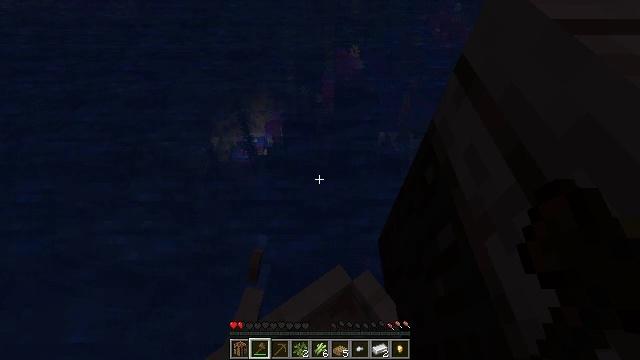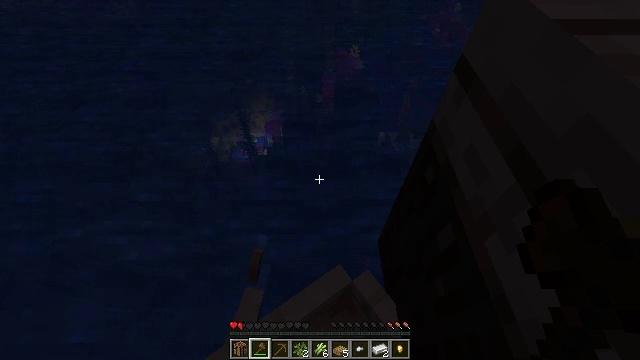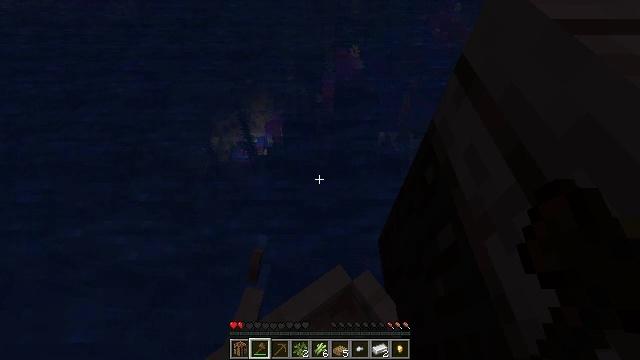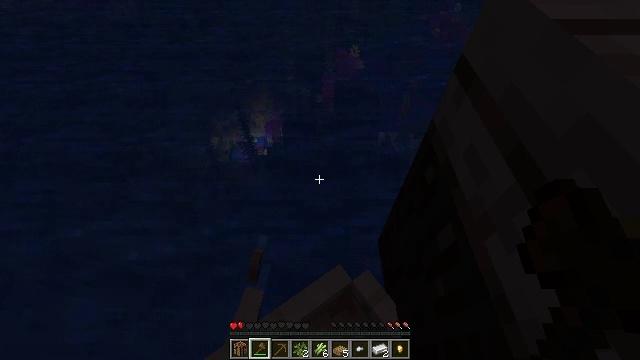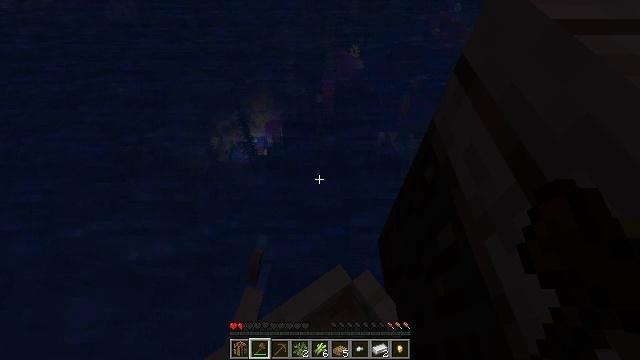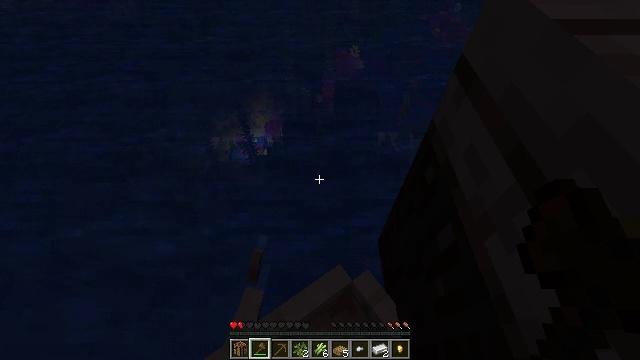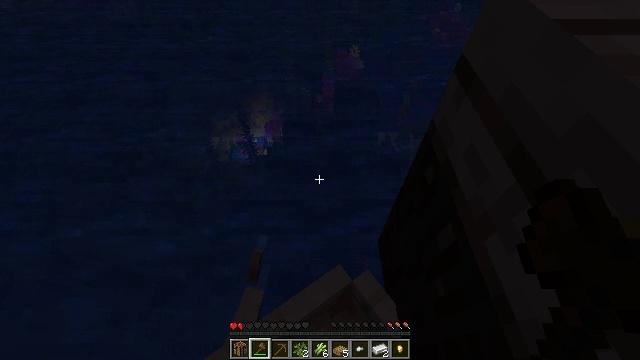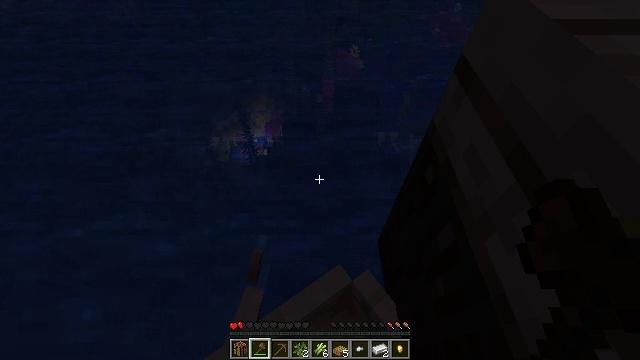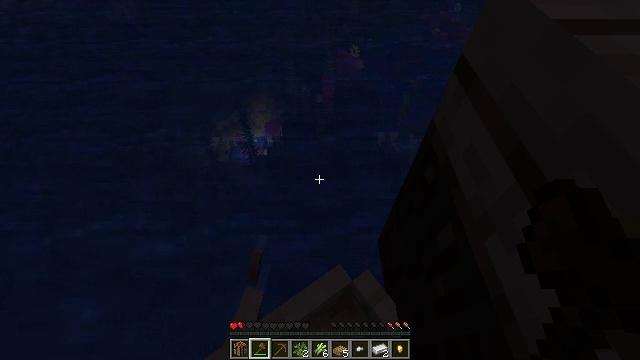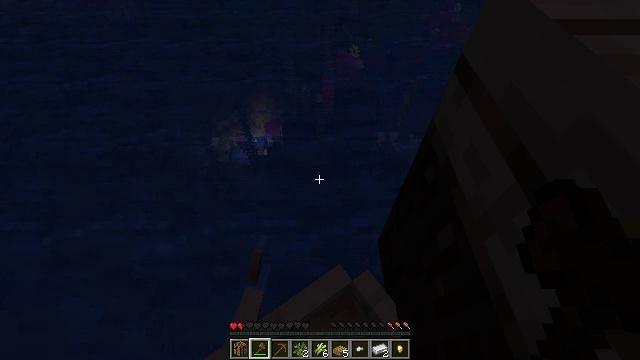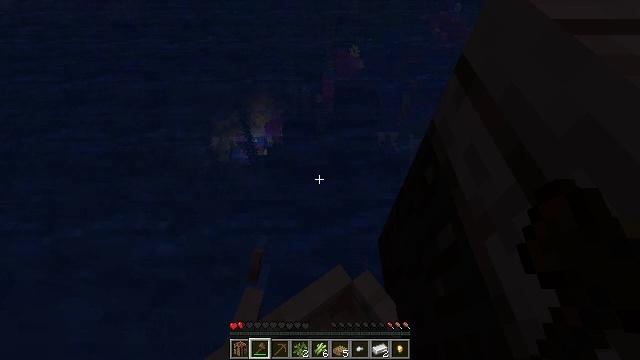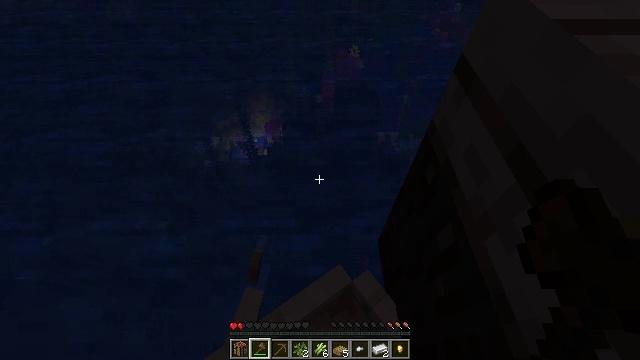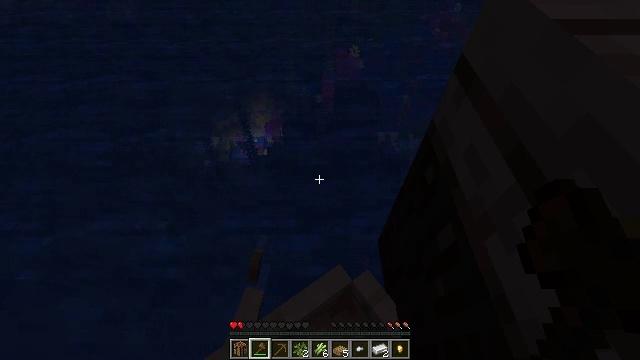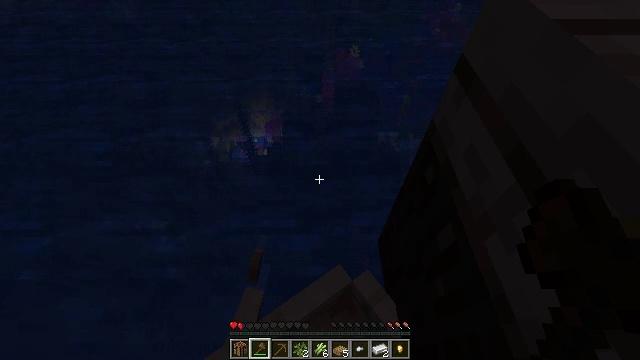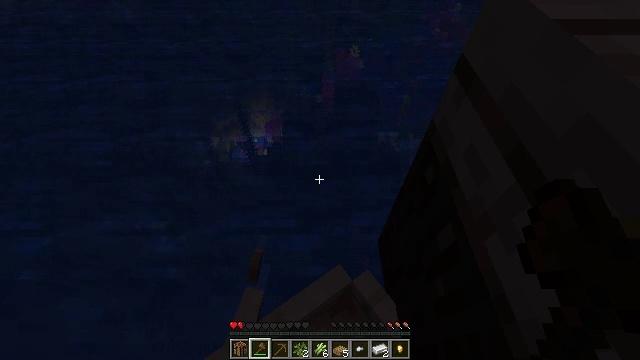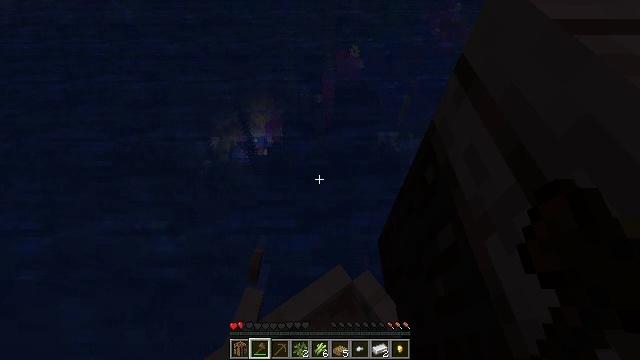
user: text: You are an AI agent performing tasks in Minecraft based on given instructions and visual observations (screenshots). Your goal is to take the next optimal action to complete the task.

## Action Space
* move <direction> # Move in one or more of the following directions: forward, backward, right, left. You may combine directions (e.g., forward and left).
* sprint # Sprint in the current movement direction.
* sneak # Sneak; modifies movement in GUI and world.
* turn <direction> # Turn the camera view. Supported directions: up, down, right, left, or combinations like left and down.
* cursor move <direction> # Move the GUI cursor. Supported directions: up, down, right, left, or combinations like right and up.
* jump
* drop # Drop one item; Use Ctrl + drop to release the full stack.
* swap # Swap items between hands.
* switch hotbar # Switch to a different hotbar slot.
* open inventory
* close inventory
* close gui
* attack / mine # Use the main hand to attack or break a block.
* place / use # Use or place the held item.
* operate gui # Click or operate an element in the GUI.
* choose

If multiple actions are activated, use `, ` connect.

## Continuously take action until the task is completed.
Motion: motion action
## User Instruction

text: Attack the spruce slab to remove it.
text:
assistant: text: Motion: no_op
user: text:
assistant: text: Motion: no_op
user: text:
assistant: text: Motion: no_op
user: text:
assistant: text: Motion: no_op
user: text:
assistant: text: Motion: no_op
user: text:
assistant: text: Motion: no_op
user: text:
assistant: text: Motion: no_op
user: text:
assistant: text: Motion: no_op
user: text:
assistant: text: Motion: no_op
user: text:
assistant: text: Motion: no_op
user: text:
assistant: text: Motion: no_op
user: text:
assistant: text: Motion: no_op
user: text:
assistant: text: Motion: no_op
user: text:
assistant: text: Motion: no_op
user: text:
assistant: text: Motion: no_op
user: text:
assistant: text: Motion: no_op
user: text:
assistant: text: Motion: no_op
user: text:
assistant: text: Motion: no_op
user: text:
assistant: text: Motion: no_op
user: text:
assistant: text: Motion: no_op
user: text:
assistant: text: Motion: no_op
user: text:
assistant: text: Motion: no_op
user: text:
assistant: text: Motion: no_op
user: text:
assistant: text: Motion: no_op
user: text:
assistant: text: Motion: no_op
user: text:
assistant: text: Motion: no_op
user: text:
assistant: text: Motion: no_op
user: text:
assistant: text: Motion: no_op
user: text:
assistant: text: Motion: turn right and up
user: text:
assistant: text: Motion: turn right and up